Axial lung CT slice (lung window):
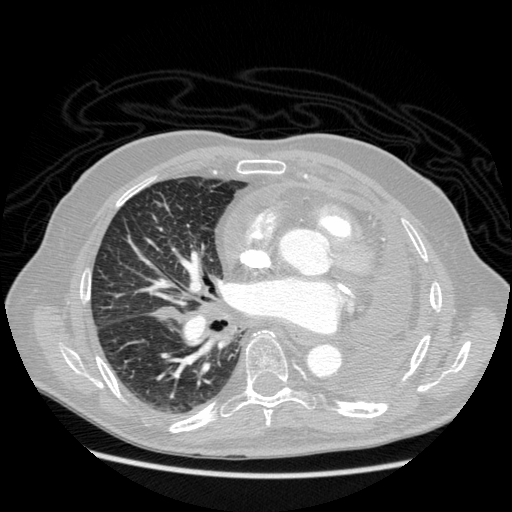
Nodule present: no